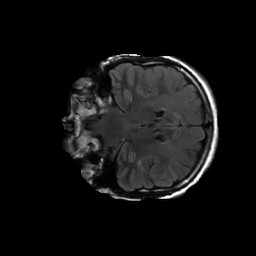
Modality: FLAIR
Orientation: coronal
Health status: ill
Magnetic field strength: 3 T